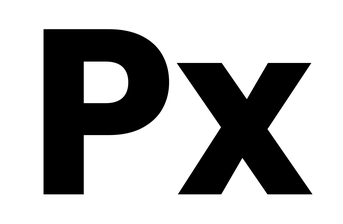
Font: Poppins-Bold